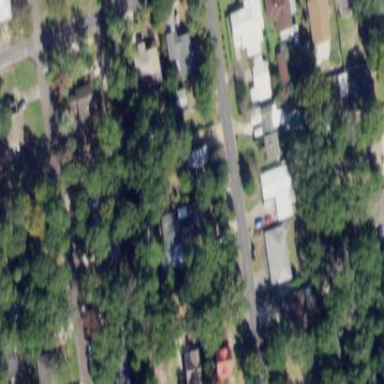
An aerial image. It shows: Single-family residential area.